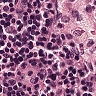
Metastatic tissue present: no